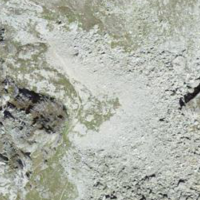
EUNIS habitat code: 48
Species observed at this site:
Capra ibex